Field crop: maize
Growth stage: 1
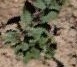
Species: convolvulus